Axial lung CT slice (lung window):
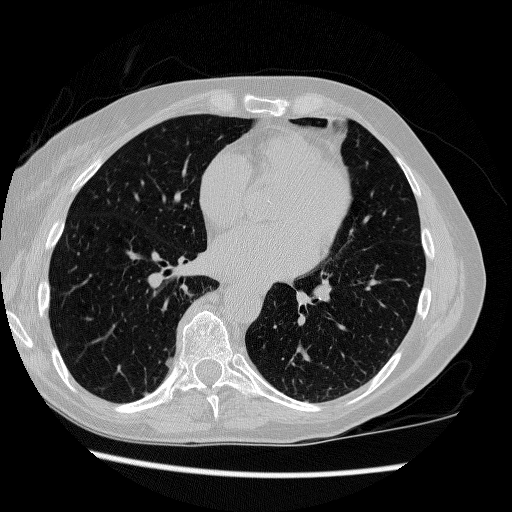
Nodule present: yes
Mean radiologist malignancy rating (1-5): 2.5